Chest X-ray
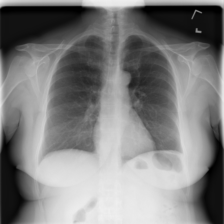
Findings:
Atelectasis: negative
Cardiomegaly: negative
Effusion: negative
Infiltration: positive
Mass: negative
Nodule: negative
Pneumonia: negative
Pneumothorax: negative
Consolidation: negative
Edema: negative
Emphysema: negative
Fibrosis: negative
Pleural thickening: negative
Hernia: negative